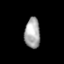
Tissue: prostate
Cell type: T cells
Senescence score: 0.3475
Nuclear area (px): 462
Mean DAPI intensity: 165.656